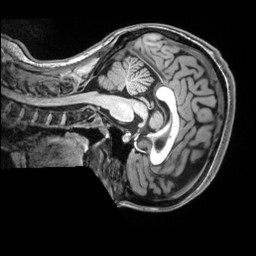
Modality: T1w
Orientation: sagittal
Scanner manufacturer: siemens
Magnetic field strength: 3 T
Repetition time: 2.5 s
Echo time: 0.00343 s